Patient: sex M, age 46
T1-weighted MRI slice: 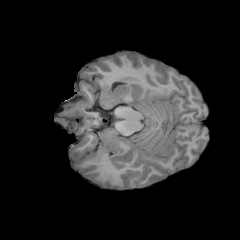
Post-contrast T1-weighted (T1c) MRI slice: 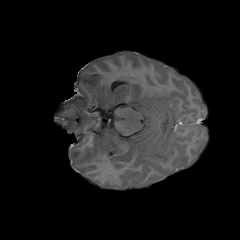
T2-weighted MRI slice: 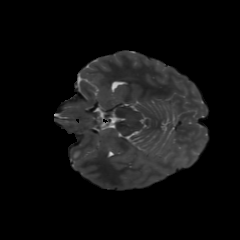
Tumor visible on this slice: yes
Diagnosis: Glioblastoma, IDH-wildtype
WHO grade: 4